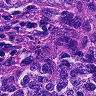
Metastatic tissue present: yes